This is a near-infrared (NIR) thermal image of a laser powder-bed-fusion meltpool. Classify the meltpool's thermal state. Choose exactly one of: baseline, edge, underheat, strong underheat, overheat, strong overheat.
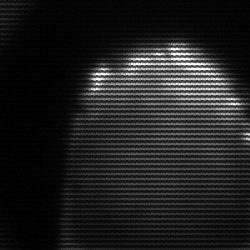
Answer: edge